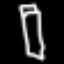
Label: pencil